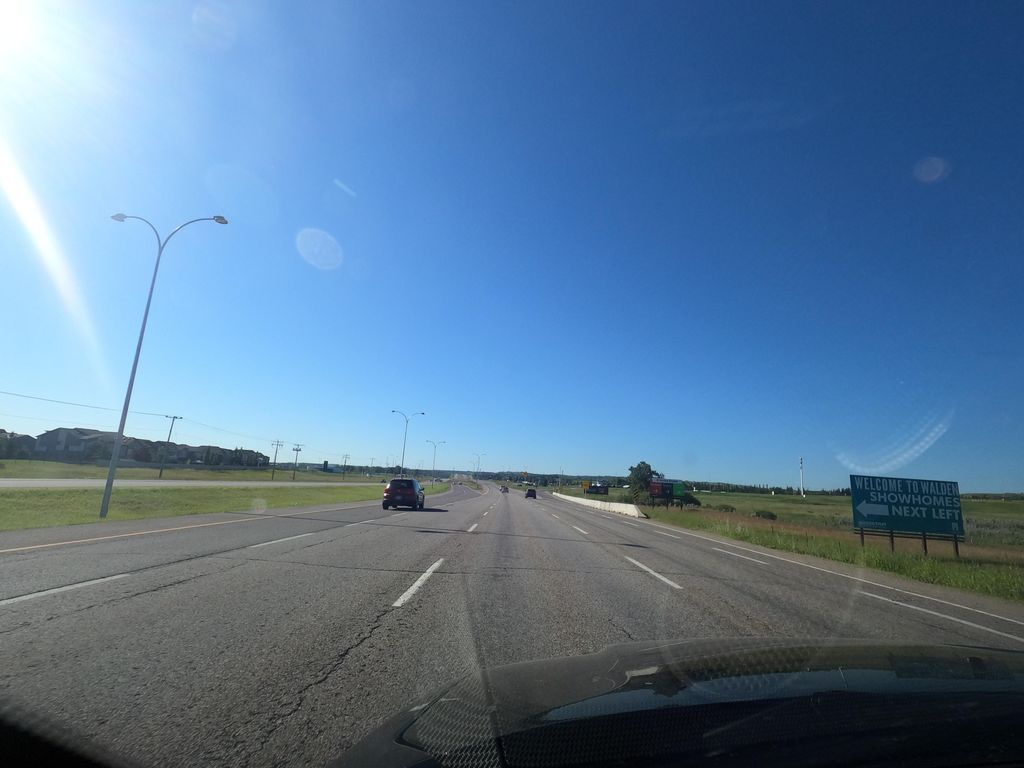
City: calgary